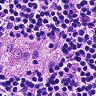
Metastatic tissue present: no